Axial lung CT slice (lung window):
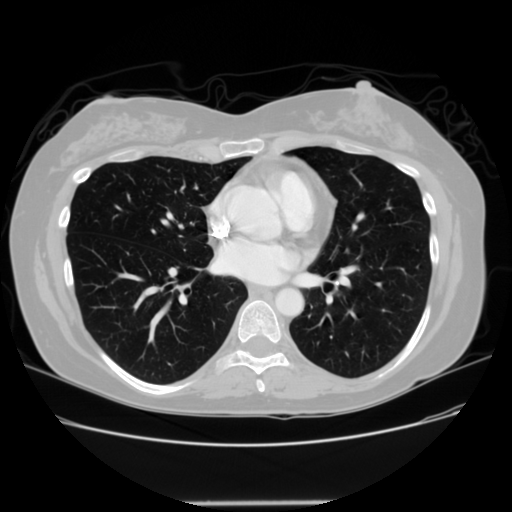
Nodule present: no